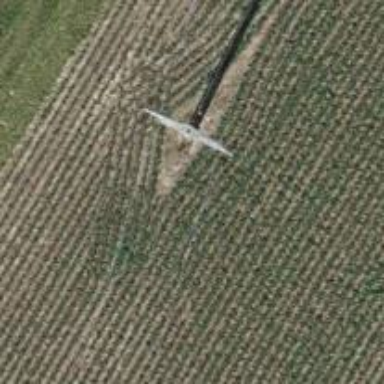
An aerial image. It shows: Power pole.